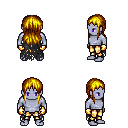
a pixel art fantasy rpg character, male body template, dark elf, purple skin, black tattered cape, gold greaves, blonde unkempt hairstyle, gold gloves, four views (front, back, left, right), 2x2 character sprite sheet, small pixel art, hard edges, no anti-aliasing